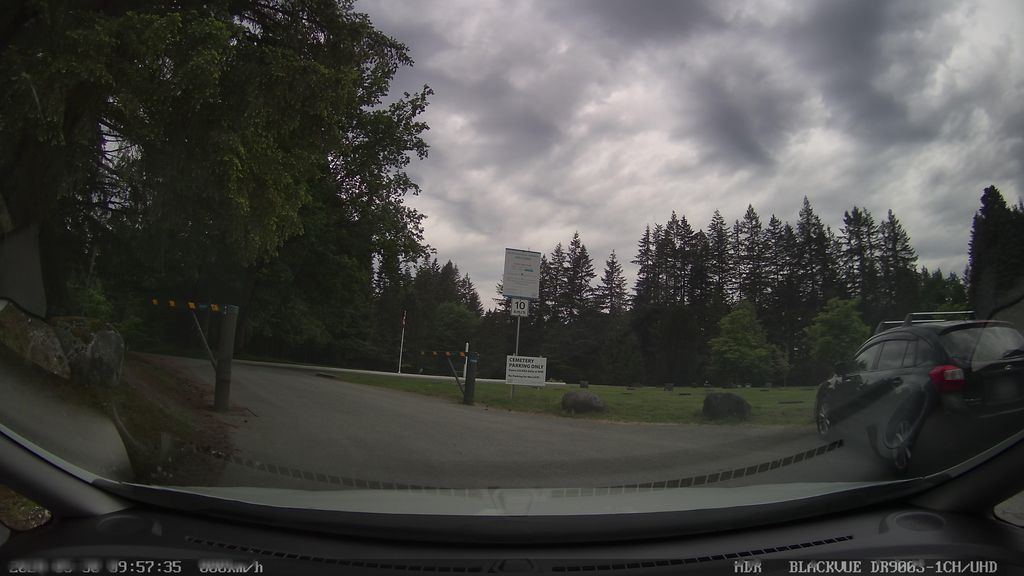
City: vancouver